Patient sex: F
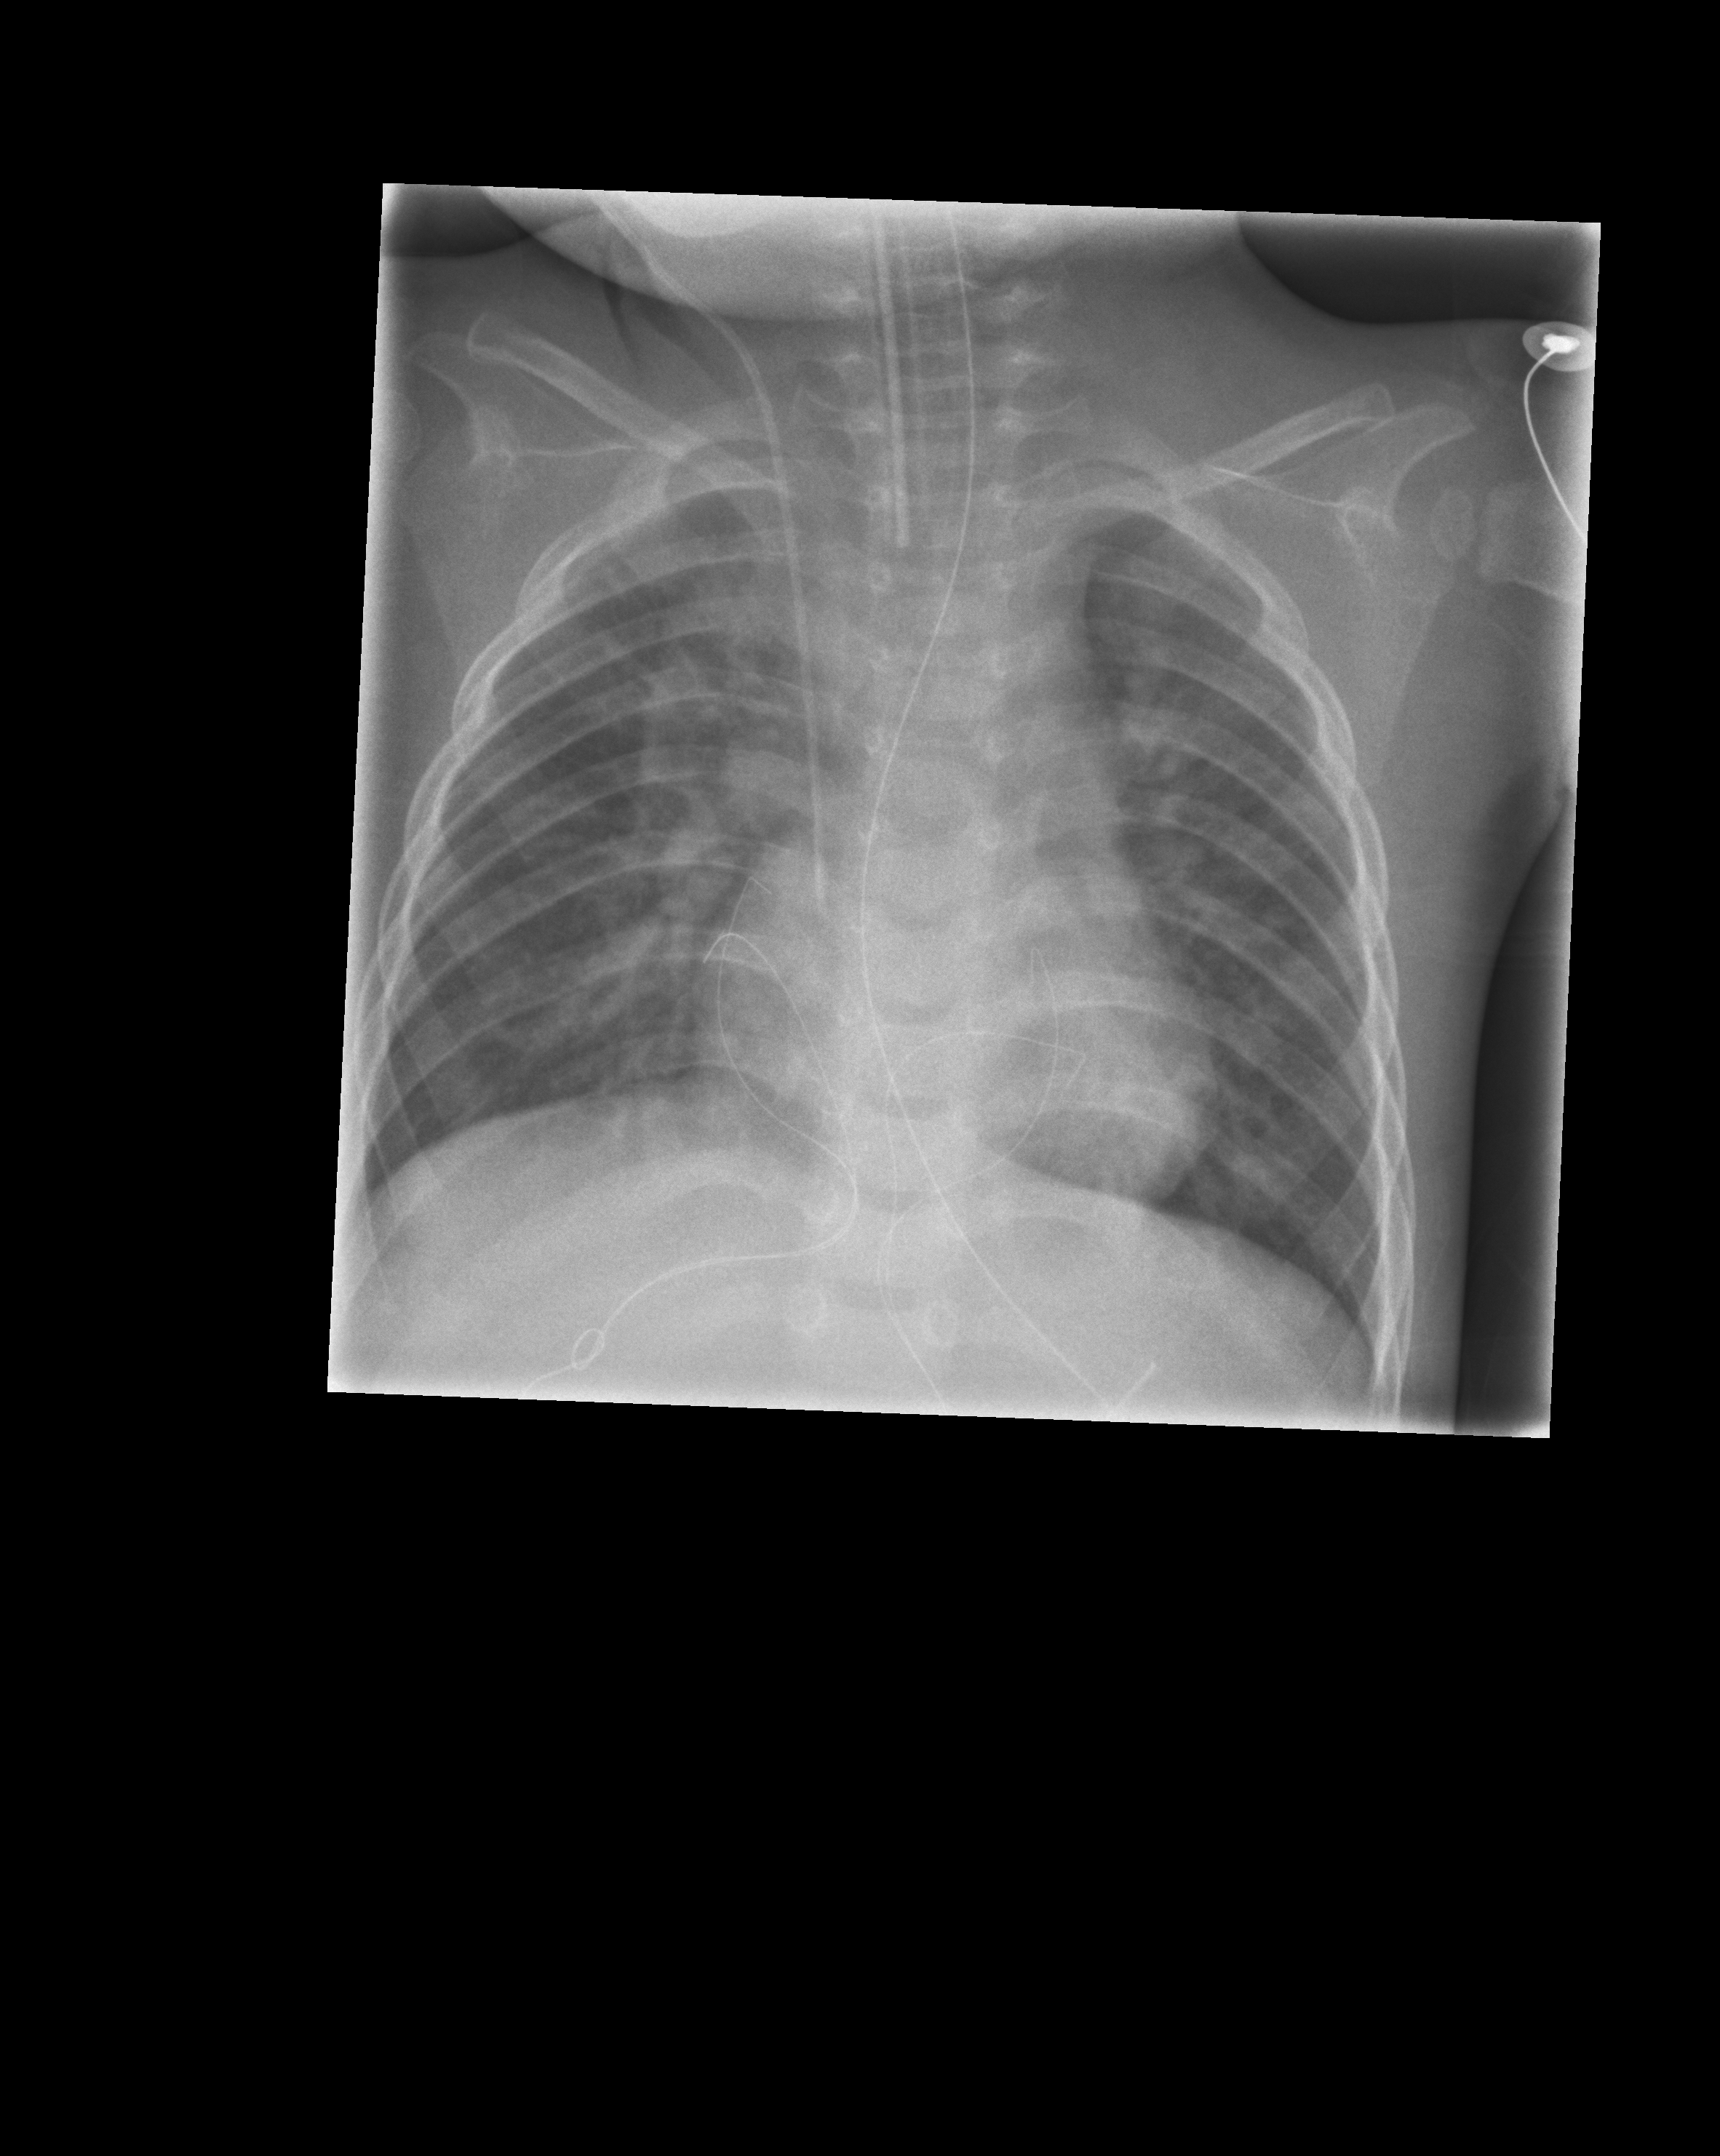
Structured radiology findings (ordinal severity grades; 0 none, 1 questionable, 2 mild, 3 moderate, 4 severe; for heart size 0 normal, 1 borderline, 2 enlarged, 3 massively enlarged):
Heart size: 0
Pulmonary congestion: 0
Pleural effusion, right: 0
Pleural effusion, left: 0
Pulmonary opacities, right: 0
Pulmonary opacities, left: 0
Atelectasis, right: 2
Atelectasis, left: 2